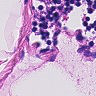
Metastatic tissue present: no